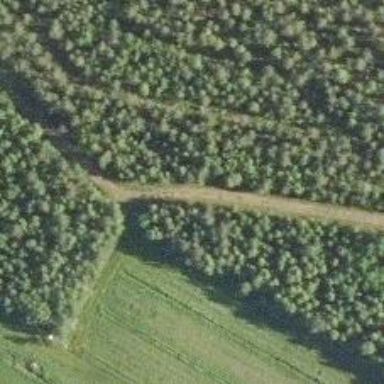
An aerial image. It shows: Track with grade5 tracktype.